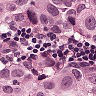
Metastatic tissue present: yes